Question: I have a pd like this:

When I take the .sum() of the columns, Pandas is multiplying each row entry by the index value.
I need just a raw count at the end of each column, not a "sum" per se. What is the best way?
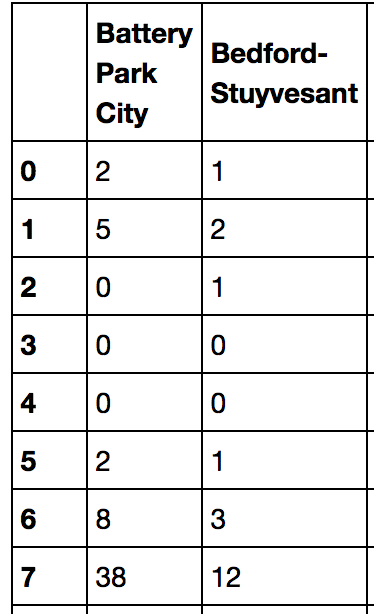
Answer: To find the sum of the values, use '.sum()'. To find a count of the non-empty cells, use '.count()'. To find a count of the cells which have a value greather than 0, try 'df[df>0].count()'.
'''
In [29]: df=pd.read_table('data.csv', delim_whitespace=True)
In [30]: df
Out[30]:
BPC B-S
0 2 1
1 5 2
2 0 1
3 0 0
4 0 0
5 2 1
6 8 3
7 38 12
[8 rows x 2 columns]
In [31]: df.sum()
Out[31]:
BPC 55
B-S 20
dtype: int64
In [32]: df[df>0].count()
Out[32]:
BPC 5
B-S 6
dtype: int64
'''